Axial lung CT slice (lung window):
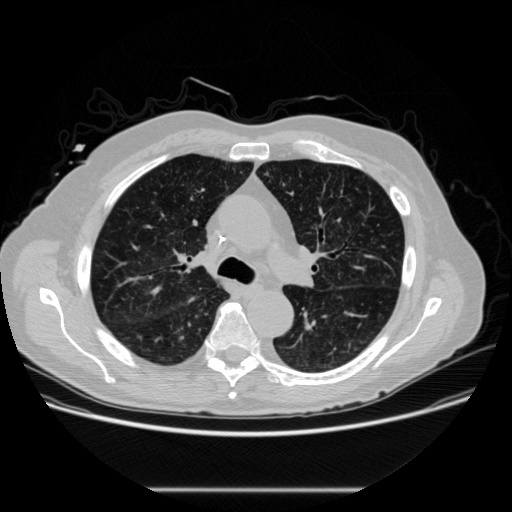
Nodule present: no